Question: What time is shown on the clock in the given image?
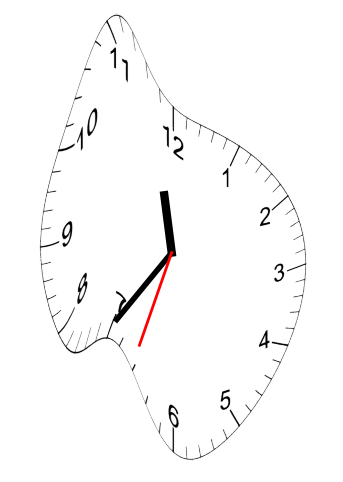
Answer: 11:35:33